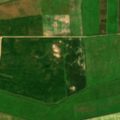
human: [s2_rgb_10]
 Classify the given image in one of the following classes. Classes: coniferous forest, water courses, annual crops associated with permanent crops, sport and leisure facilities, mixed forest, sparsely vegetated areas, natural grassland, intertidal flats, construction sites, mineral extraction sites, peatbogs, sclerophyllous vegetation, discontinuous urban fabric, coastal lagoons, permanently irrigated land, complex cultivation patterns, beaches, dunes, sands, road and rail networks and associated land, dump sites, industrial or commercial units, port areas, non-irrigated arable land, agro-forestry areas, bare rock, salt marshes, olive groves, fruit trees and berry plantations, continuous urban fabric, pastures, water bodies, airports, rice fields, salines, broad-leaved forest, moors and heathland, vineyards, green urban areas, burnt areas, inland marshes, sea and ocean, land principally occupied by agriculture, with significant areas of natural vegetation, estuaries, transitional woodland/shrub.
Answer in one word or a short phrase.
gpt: non-irrigated arable land, fruit trees and berry plantations, pastures